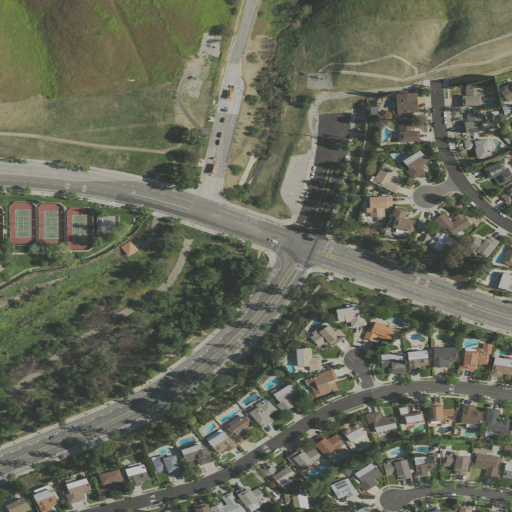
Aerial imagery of plain(s) in California named Horse Flats containing medium intensity development, low intensity development, open development, grassland, and shrub